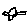
Label: bird